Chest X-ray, AP view. Patient: 54 years old, sex F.
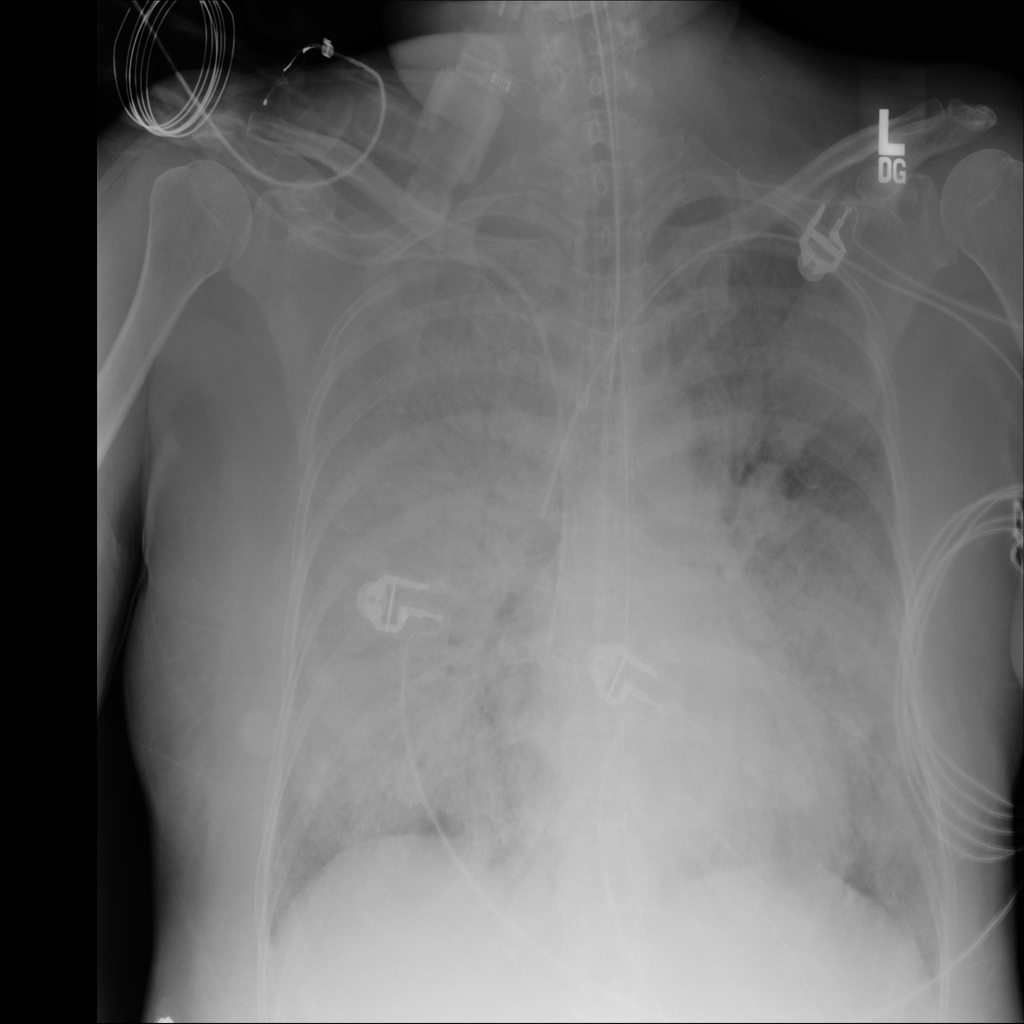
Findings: Edema, Infiltration